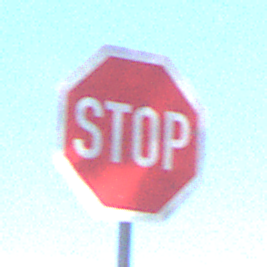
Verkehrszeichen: Stop
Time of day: MorningAfternoon
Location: Outdoor (Suburban)
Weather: PartlyCloudy
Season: NotSpecified
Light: Natural